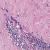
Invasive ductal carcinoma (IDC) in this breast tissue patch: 1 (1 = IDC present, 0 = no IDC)